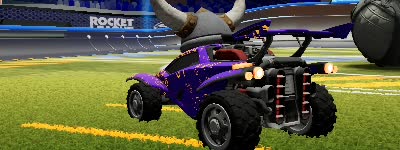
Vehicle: octane